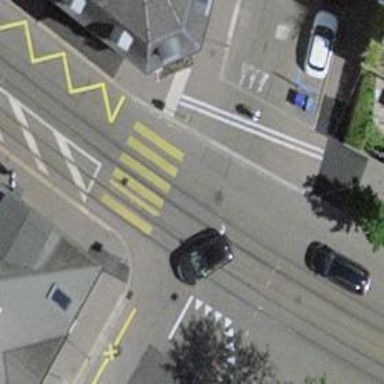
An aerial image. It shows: Uncontrolled tram railway crossing.